Interaction volume radius: 10 \u00c5
Interaction volume height: 20 \u00c5
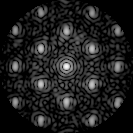
Disorder parameter: 0.3005